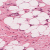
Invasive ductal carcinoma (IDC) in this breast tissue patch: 1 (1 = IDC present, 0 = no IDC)